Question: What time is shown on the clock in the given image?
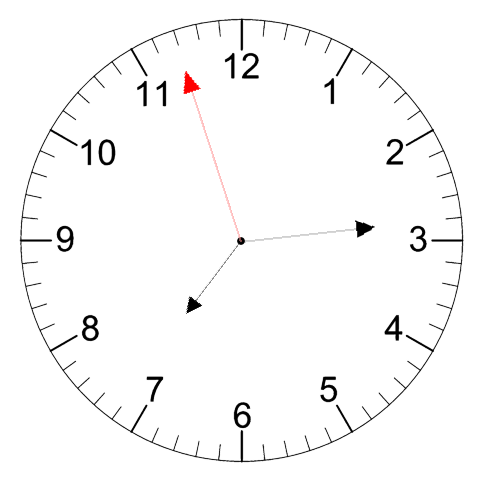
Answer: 07:13:57